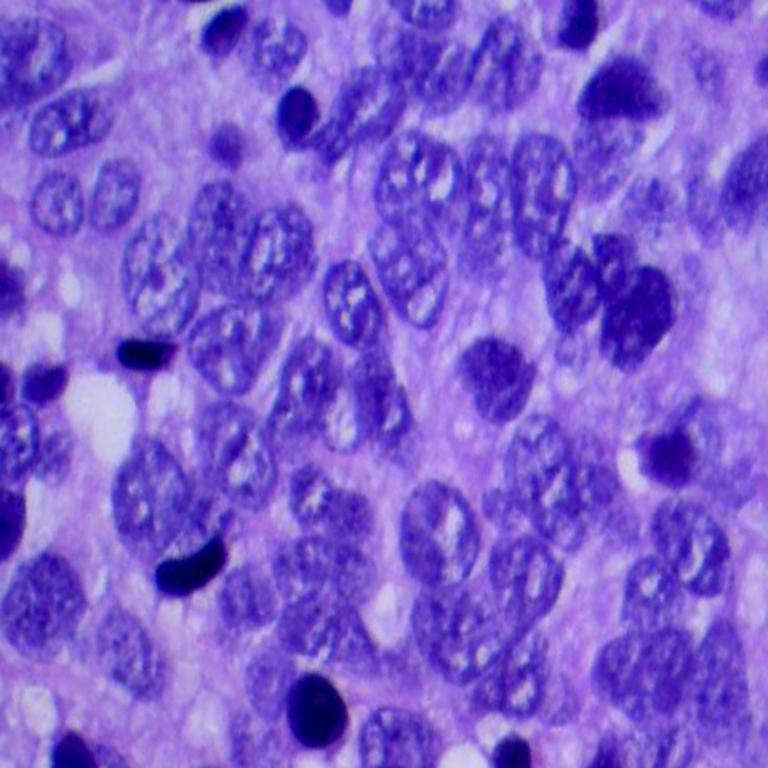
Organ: lung
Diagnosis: squamous carcinomas